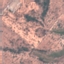
Land use / land cover class: PermanentCrop